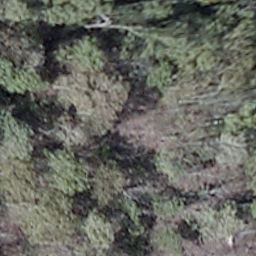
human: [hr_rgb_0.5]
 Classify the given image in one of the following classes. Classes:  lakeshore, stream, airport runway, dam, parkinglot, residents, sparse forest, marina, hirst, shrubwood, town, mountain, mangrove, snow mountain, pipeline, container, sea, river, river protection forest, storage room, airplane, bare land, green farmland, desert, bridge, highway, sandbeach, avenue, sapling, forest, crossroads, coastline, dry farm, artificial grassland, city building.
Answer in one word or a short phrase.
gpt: shrubwood